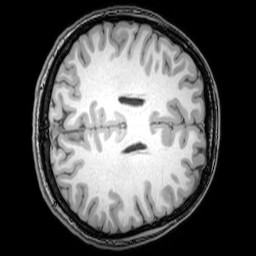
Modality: T1w
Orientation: axial
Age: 22
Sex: female
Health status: healthy
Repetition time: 0.081 s
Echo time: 0.037 s